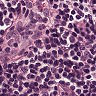
Metastatic tissue present: no